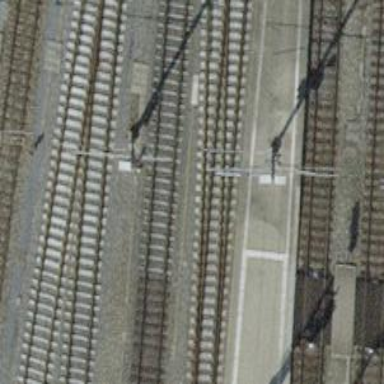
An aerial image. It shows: Single railway track with electrification through contact line.